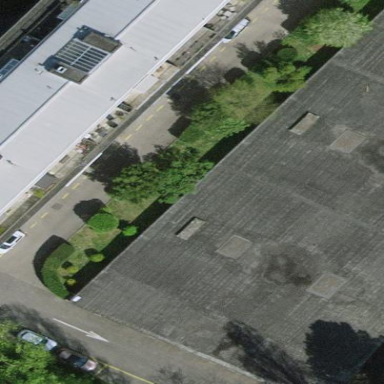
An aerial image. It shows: View of roof of building.